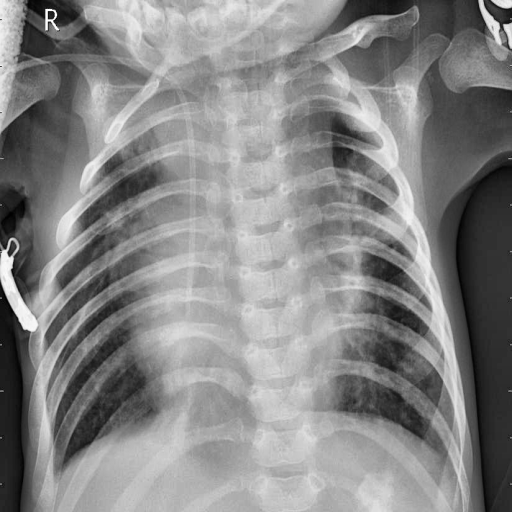
Finding: PNEUMONIA